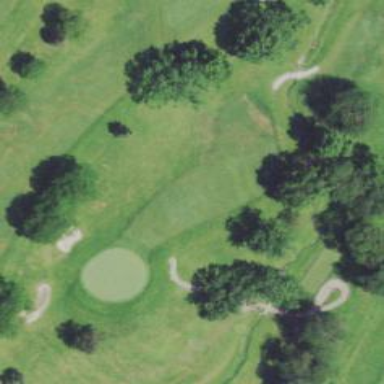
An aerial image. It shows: Golf hole.